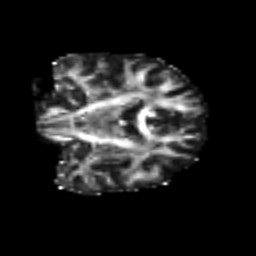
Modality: FA
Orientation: coronal
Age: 63
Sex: female
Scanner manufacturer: siemens
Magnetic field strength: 3 T
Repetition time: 4.987 s
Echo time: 0.0792 s